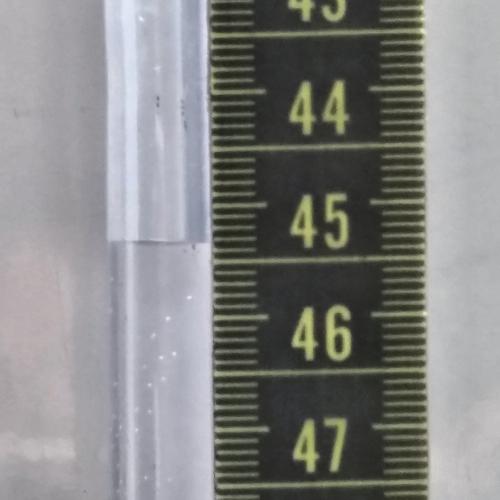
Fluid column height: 45.3 cm